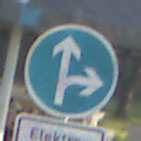
Verkehrszeichen: VorgeschriebeneFahrtrichtungGeradeausOderRechts
Zusatzzeichen unten: BesondereFahrzeugeUndTransportgueter11
Umgebung: Outdoor, Suburban
Tageszeit: SunriseSunset
Wetter: PartlyCloudy
Licht: Natural
Jahreszeit: NotSpecified
Kontrast: HighContrast